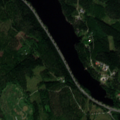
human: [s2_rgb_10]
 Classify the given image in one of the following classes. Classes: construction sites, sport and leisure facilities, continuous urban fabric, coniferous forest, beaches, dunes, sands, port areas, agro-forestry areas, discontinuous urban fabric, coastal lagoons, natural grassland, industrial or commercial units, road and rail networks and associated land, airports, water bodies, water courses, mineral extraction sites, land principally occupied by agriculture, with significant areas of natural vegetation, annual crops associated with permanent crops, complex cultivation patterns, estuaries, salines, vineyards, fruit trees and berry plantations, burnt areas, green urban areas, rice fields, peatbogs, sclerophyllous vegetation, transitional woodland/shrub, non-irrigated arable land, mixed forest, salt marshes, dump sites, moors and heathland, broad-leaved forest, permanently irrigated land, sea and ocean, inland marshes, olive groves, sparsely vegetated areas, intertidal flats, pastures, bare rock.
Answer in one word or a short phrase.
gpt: mineral extraction sites, coniferous forest, mixed forest, transitional woodland/shrub, water bodies